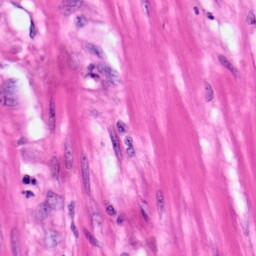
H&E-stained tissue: Pancreatic